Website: macys
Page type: delivery-shipping
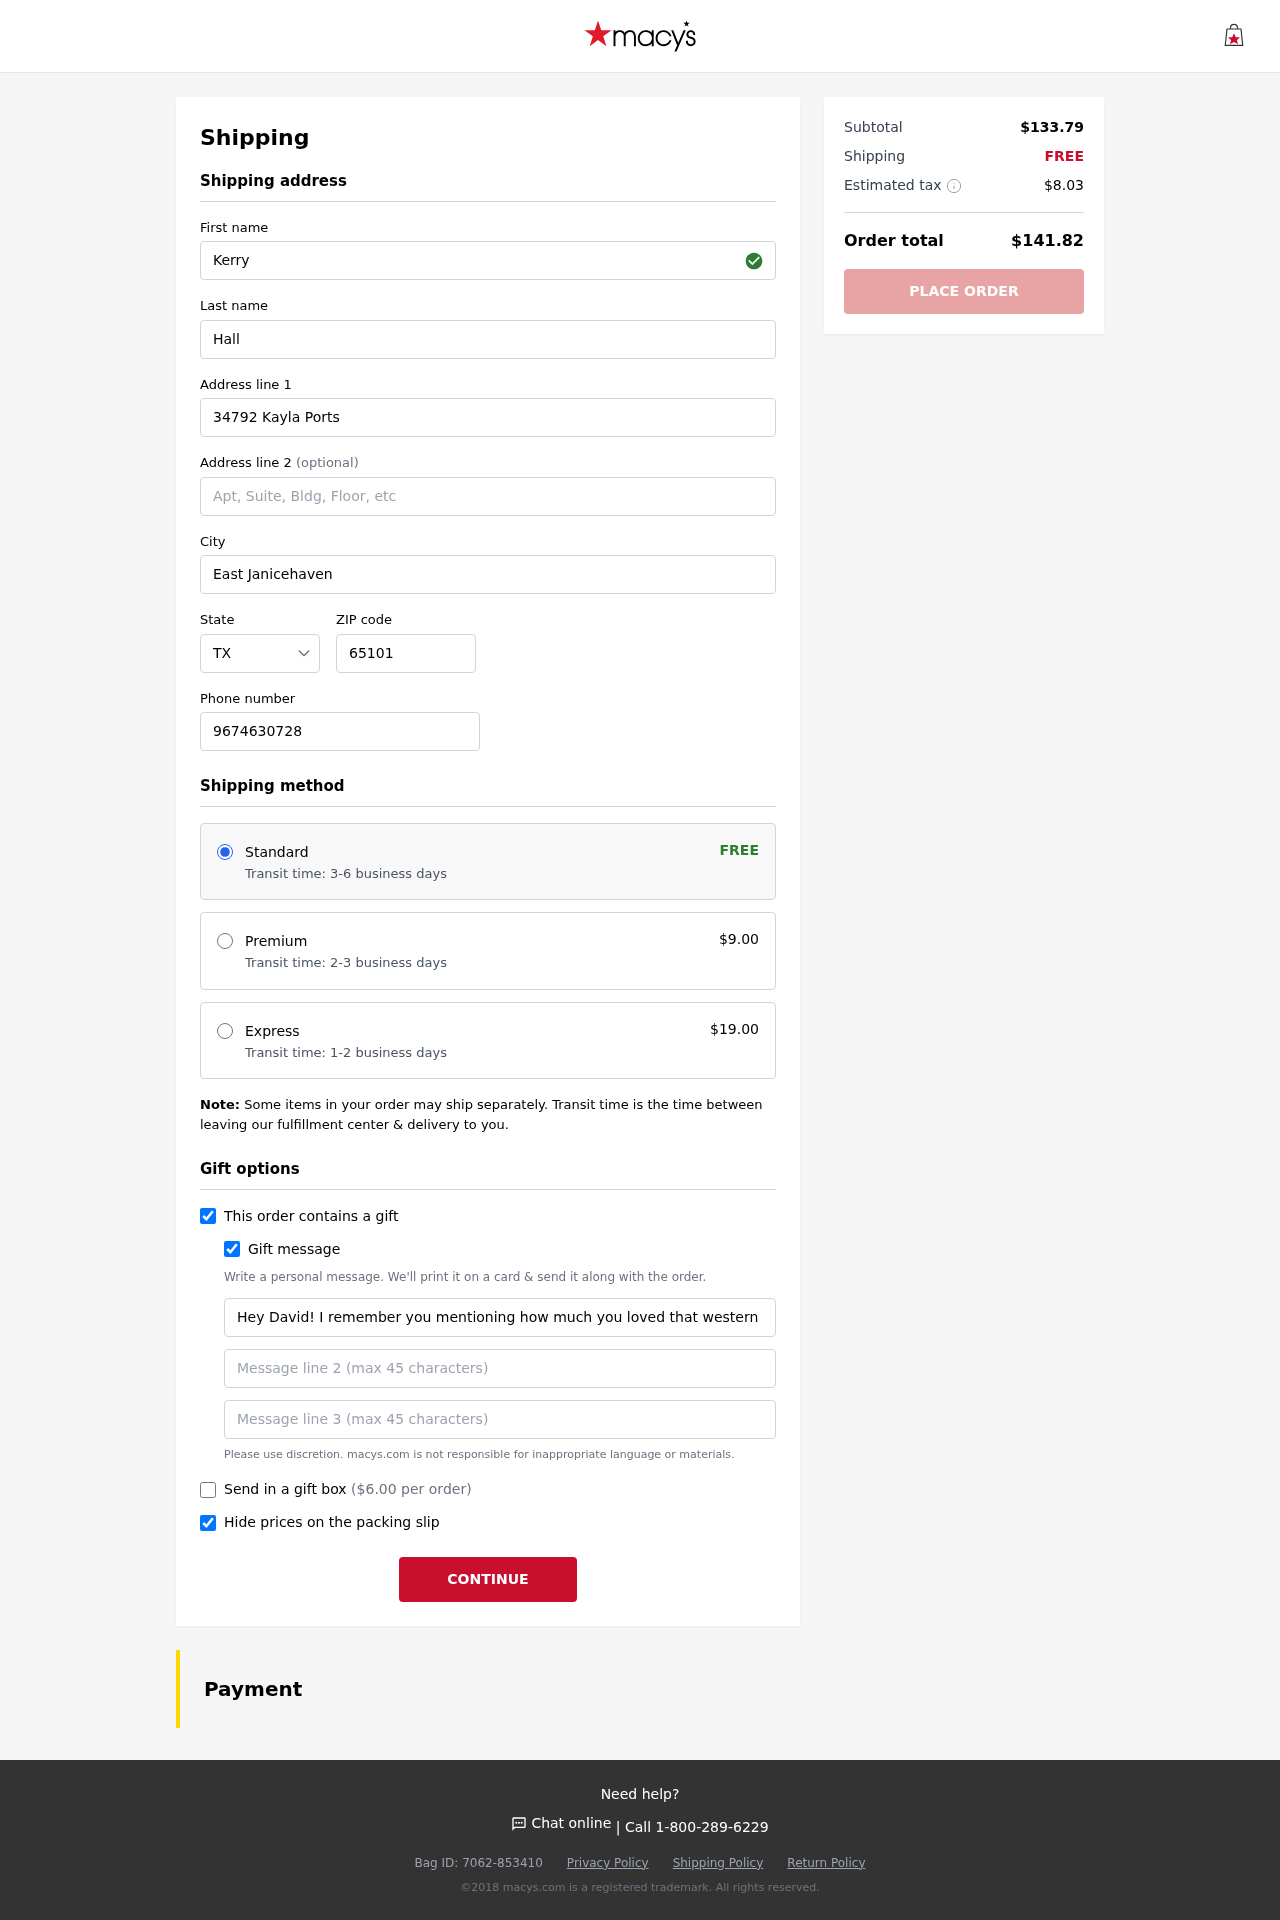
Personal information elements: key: PII_STATE_ABBR
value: TX
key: PII_FIRSTNAME
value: Kerry
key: PII_LASTNAME
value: Hall
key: PII_STREET
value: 34792 Kayla Ports
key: PII_CITY
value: East Janicehaven
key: PII_POSTCODE
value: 65101
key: PII_PHONE
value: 9674630728
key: PII_GIFT_MESSAGE
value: Hey David! I remember you mentioning how much you loved that western style, so I found these perfect boots for you. I hope they add a little extra kick to your adventures! Enjoy!  Kerry
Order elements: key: ORDER_SHIPPING_STANDARD
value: Transit time: 3-6 business days
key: ORDER_SHIPPING_COST
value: FREE
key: ORDER_SHIPPING_PREMIUM
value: Transit time: 2-3 business days
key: ORDER_SHIPPING_PREMIUM_PRICE
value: $9.00
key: ORDER_SHIPPING_EXPRESS
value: Transit time: 1-2 business days
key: ORDER_SHIPPING_EXPRESS_PRICE
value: $19.00
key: ORDER_GIFT_BOX_PRICE
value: ($6.00 per order)
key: ORDER_SUBTOTAL
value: $133.79
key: ORDER_SHIPPING_COST2
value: FREE
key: ORDER_TAX
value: $8.03
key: ORDER_TOTAL
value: $141.82